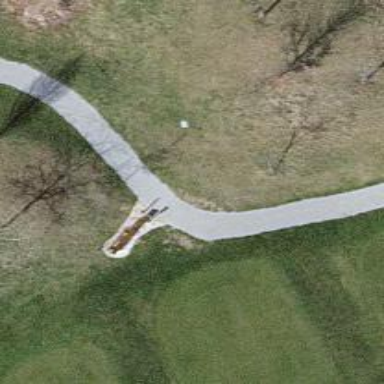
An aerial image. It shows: Designated path for golf carts.